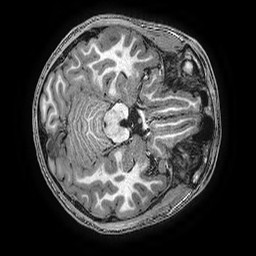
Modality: T1w
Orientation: axial
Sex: male
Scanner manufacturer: ge
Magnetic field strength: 3 T
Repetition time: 0.0077 s
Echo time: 0.003436 s